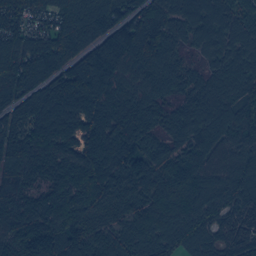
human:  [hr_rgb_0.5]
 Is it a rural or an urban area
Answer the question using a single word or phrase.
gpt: rural

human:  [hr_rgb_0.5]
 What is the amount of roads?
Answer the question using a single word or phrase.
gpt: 245

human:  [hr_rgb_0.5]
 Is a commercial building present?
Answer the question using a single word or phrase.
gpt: no

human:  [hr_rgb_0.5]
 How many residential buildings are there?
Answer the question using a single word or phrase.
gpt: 188

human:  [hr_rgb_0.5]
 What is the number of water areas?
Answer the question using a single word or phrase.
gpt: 7

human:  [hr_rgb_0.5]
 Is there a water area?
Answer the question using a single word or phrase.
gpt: yes

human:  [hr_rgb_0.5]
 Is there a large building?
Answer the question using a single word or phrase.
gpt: no

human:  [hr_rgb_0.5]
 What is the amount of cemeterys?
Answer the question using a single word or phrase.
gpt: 38

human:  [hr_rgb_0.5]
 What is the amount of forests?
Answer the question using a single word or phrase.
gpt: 177

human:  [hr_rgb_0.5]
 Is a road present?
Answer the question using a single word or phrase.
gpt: yes

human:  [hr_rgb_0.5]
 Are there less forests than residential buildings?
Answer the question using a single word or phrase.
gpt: yes

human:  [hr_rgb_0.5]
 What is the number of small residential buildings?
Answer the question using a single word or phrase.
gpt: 188

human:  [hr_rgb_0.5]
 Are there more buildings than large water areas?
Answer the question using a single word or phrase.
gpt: yes

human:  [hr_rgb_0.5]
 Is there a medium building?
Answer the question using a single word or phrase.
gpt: no

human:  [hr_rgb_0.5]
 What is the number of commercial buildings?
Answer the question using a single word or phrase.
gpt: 0

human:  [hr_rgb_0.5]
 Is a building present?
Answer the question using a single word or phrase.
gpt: yes

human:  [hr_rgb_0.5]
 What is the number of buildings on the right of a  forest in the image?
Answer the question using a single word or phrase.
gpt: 188

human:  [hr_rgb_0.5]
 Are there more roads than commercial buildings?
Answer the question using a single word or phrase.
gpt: yes

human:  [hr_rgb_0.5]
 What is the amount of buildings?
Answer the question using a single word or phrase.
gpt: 188

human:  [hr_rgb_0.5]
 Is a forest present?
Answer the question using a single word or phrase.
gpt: yes

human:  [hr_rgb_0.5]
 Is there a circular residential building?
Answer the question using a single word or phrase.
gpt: no

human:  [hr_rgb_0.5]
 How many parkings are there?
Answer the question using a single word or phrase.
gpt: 3

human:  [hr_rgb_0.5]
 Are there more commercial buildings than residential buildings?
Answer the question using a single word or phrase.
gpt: no

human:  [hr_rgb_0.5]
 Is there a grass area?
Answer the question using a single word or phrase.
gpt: yes

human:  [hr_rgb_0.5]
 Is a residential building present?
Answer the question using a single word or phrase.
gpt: yes

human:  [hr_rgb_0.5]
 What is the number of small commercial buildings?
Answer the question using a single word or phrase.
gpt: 0

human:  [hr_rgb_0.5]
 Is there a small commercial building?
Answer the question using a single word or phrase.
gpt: no

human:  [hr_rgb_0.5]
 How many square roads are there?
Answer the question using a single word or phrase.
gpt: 0

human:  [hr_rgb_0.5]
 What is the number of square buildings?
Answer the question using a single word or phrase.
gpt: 0

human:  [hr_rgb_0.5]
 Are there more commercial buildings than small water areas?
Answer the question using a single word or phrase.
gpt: no

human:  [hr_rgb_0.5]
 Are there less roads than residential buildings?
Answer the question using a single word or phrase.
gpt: no

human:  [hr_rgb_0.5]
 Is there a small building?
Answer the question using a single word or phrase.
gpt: yes

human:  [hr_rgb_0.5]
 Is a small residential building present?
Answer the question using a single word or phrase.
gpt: yes

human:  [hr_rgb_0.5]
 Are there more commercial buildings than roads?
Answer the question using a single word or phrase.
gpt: no

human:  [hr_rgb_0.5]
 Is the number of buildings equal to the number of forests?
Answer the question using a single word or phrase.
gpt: no

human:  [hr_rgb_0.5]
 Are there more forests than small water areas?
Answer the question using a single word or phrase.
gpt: yes

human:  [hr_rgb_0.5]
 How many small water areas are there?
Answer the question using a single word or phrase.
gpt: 6

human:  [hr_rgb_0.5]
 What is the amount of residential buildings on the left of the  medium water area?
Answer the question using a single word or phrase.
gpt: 187

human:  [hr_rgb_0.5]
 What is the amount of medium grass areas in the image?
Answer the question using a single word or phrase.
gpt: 23

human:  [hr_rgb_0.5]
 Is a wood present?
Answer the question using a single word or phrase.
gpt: yes

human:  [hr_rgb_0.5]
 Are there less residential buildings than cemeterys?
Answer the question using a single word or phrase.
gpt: no

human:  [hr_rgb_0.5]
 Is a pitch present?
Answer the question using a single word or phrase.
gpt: yes

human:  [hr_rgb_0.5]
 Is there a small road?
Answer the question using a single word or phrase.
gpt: yes

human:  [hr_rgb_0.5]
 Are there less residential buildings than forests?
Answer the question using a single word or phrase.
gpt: no

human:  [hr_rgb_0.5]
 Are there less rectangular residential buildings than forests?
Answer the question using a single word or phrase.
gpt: yes

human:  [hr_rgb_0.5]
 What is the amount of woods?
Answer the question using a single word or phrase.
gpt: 25

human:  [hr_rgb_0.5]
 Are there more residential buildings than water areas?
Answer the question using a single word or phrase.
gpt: yes

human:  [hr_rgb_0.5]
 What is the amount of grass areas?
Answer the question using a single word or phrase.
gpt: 71

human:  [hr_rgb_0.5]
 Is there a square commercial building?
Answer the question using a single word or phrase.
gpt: no

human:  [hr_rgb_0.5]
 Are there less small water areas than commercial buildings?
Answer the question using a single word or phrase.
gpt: no

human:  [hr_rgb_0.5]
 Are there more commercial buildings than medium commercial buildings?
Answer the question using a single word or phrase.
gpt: no

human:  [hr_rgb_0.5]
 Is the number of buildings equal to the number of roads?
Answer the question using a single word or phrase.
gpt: no

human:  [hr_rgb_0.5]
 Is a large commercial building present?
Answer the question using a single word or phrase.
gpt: no

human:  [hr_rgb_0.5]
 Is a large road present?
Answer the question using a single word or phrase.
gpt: no

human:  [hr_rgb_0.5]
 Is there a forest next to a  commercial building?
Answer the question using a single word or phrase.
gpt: no

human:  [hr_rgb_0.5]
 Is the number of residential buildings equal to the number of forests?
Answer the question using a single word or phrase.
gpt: no

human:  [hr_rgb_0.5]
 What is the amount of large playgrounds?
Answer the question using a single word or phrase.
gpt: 0

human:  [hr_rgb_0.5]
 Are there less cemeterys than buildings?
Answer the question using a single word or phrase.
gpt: yes

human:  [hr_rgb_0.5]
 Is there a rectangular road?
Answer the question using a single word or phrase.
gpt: no

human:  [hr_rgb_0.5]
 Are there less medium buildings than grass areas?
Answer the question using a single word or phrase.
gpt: yes

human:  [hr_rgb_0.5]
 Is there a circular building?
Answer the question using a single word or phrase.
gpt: no

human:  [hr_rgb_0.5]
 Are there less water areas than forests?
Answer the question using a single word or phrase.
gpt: yes

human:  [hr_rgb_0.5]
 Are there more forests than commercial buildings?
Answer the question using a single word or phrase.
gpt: yes

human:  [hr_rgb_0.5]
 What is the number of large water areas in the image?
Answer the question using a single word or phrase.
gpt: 0